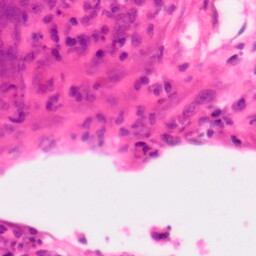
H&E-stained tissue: Colon